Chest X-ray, PA view. Patient: 70 years old, sex F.
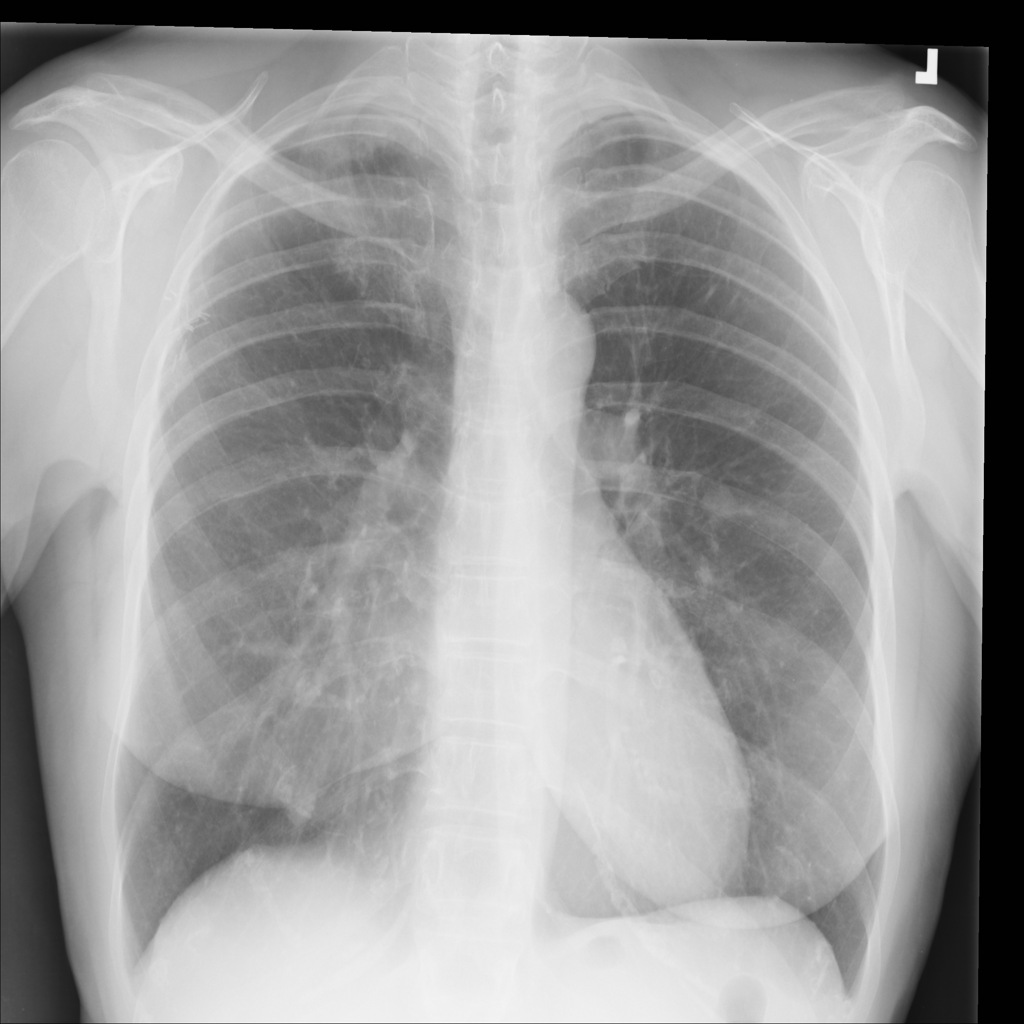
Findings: Fibrosis, Nodule